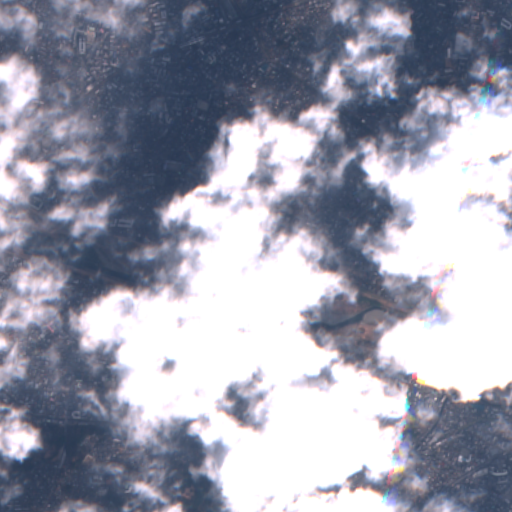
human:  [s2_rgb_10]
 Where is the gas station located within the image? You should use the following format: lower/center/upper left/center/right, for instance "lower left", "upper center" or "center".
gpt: The gas station is located in the upper center of the image.
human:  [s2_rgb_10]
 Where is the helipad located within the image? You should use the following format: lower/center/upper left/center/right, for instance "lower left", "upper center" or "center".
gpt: The helipad is located in the center left of the image.
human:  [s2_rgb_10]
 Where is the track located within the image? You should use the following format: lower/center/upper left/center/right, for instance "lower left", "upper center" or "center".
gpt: The track is located in the upper right of the image.
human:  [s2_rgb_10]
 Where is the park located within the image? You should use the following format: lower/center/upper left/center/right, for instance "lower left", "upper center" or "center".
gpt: There is no park in the image.